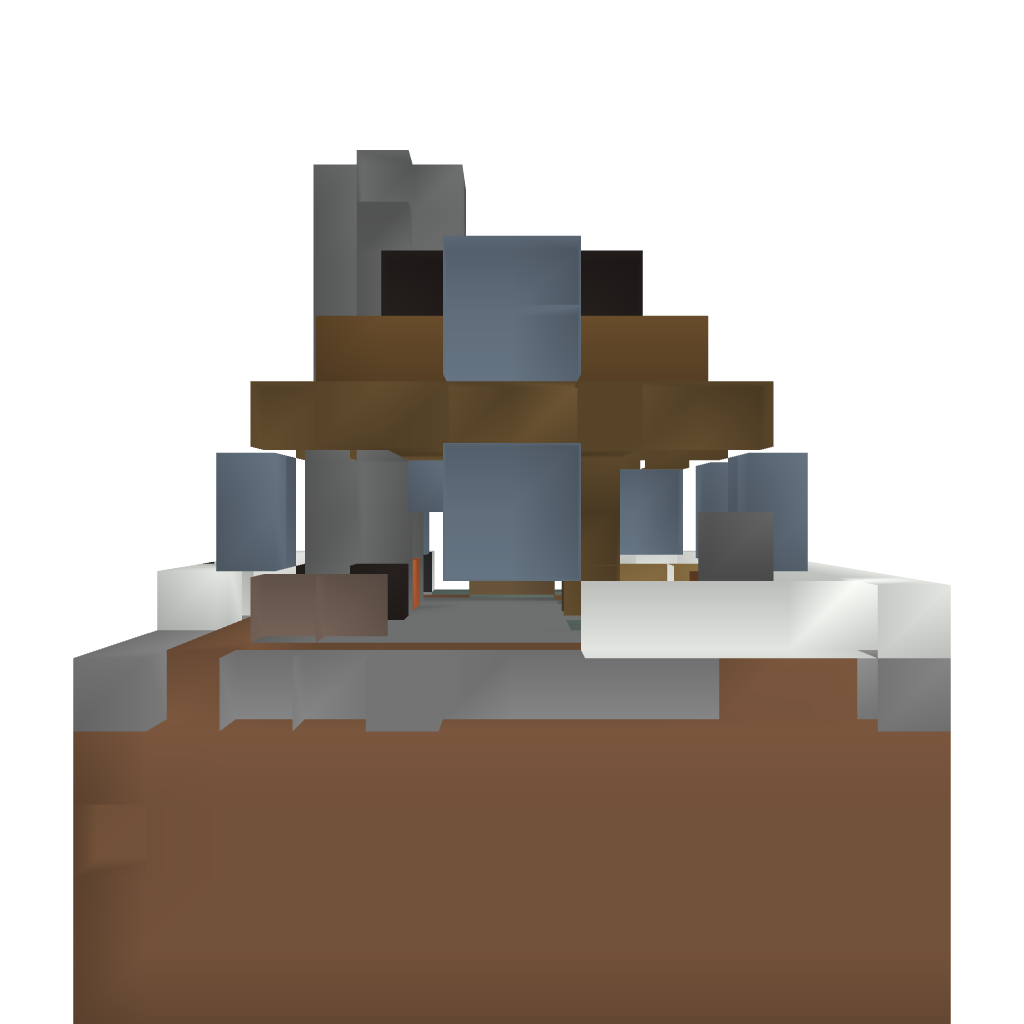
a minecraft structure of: House2